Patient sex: F
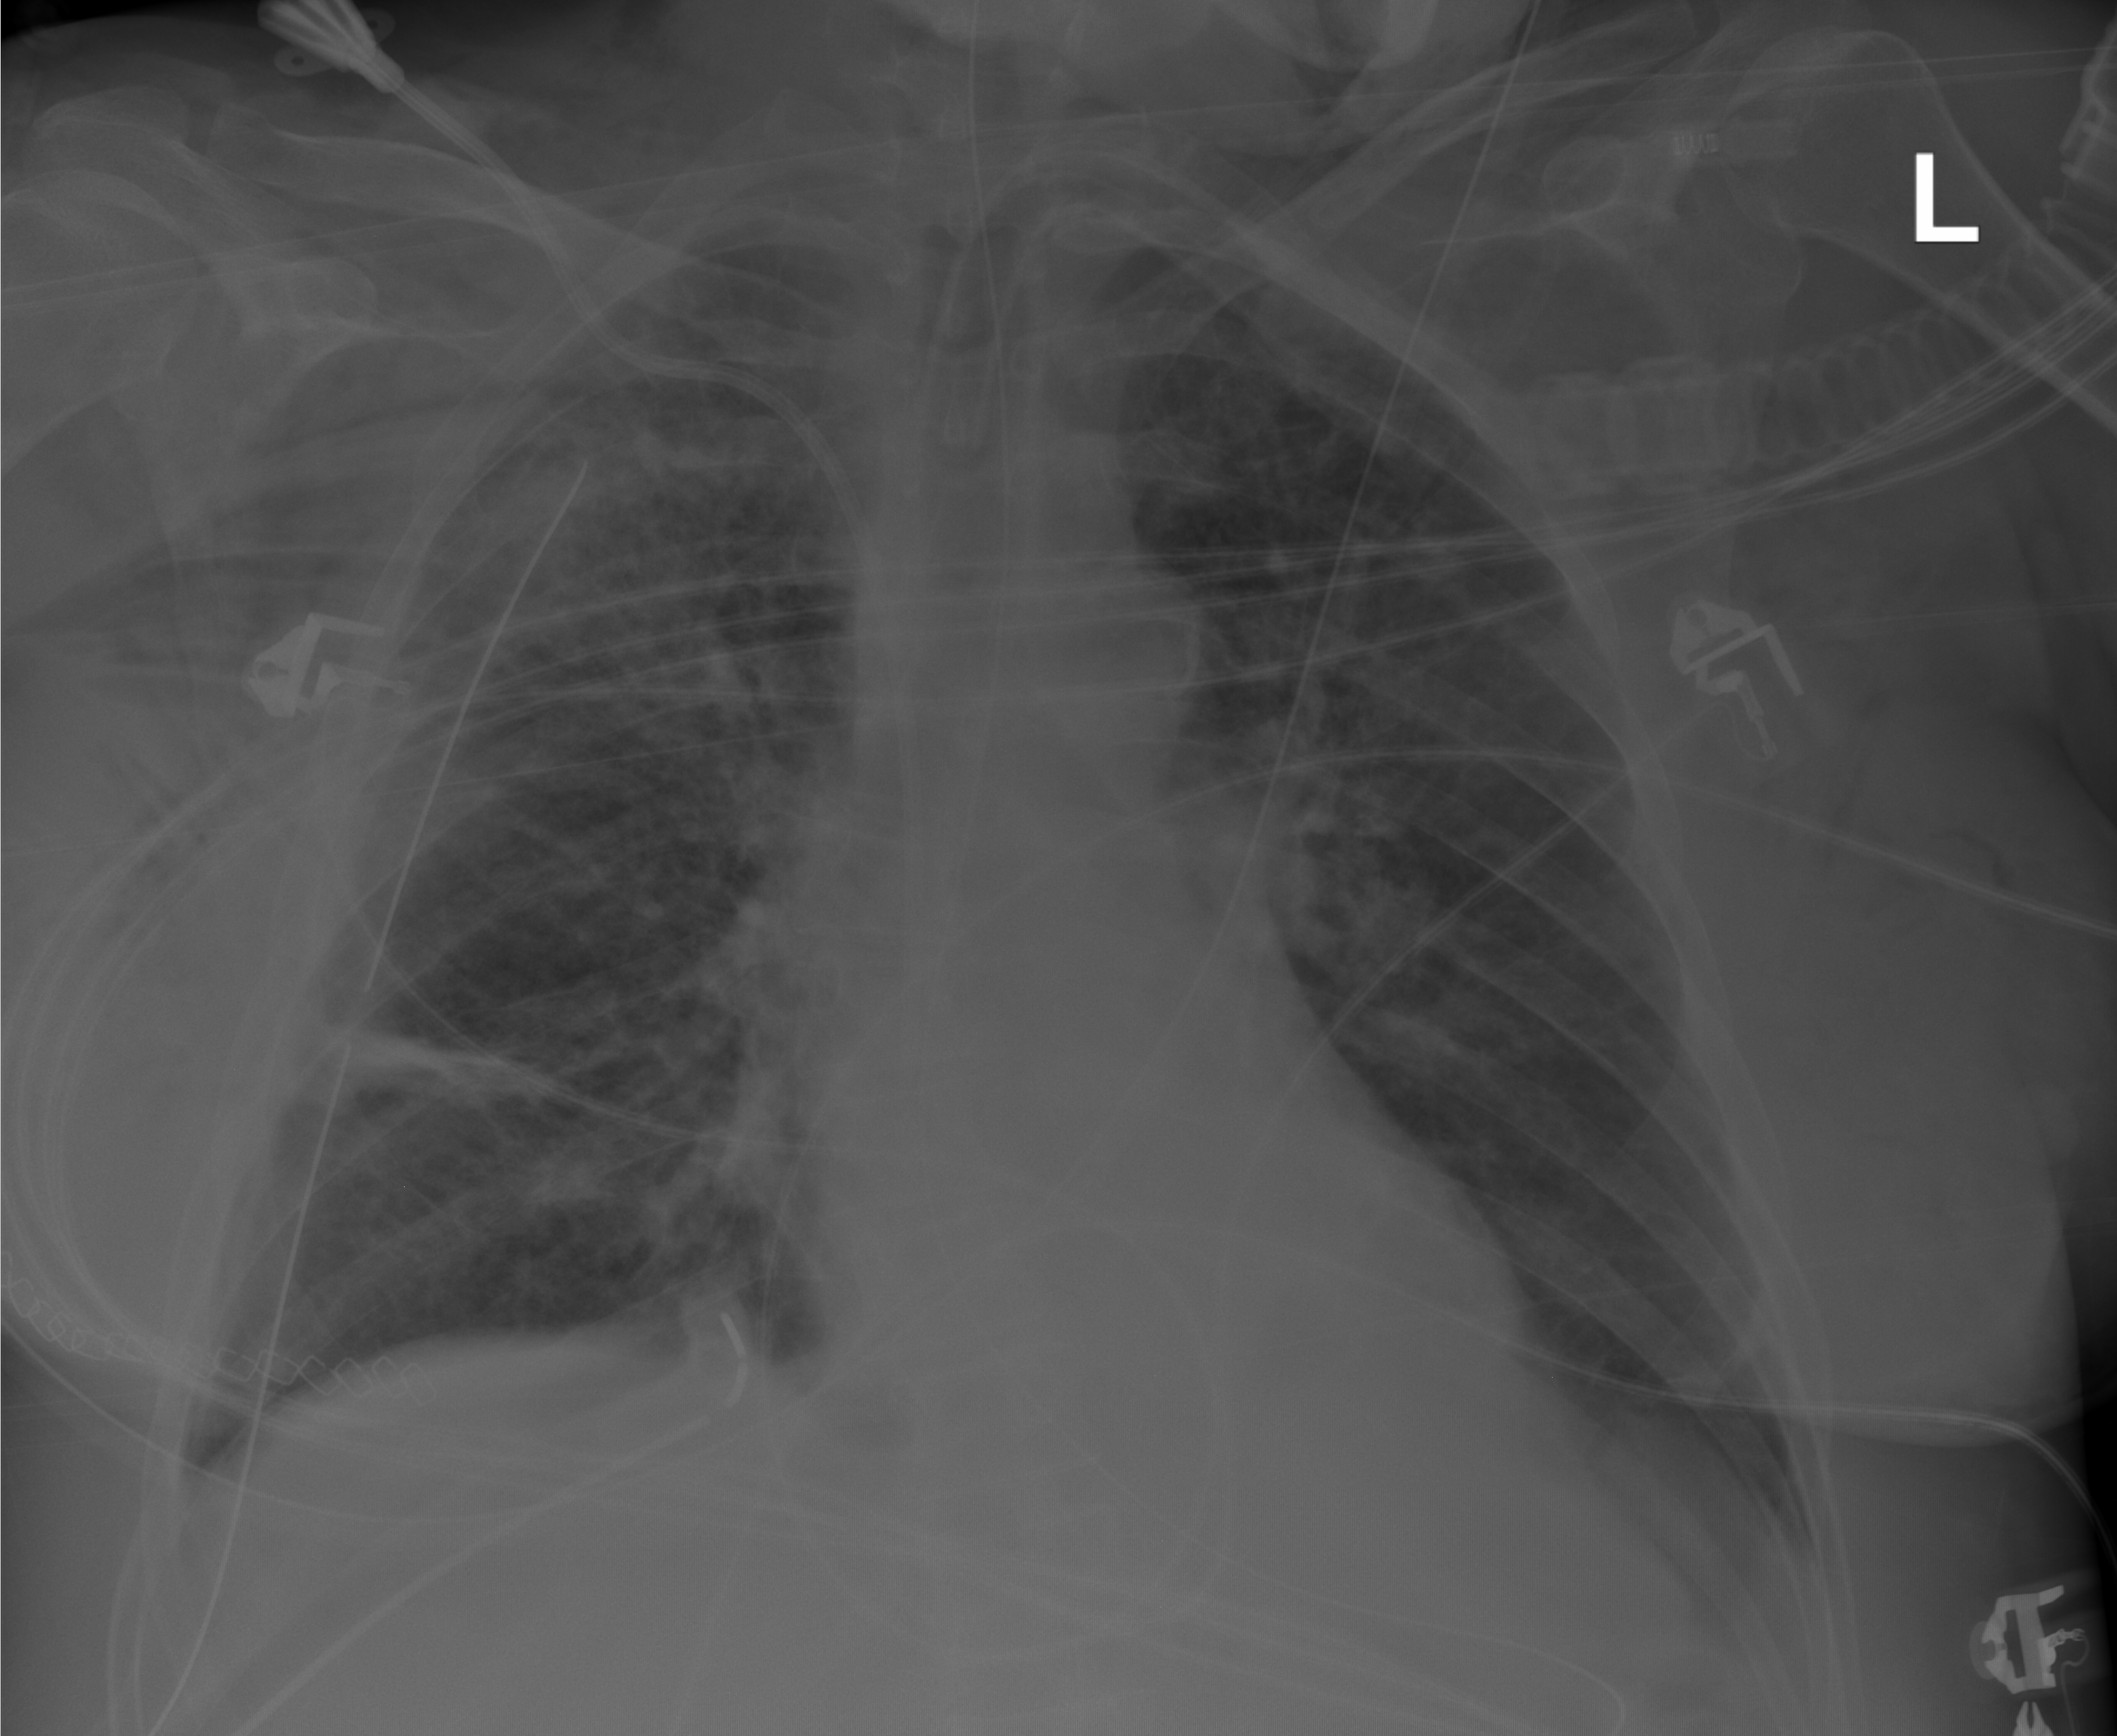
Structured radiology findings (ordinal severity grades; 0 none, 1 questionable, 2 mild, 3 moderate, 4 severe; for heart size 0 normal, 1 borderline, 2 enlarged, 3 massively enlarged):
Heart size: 0
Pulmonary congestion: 0
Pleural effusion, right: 0
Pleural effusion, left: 0
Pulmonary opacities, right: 3
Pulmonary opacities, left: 0
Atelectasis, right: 2
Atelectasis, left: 2